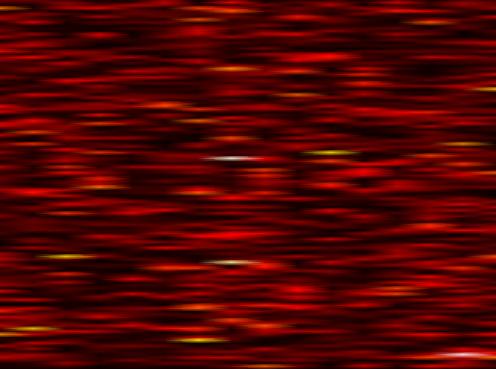
Label: FOFDM